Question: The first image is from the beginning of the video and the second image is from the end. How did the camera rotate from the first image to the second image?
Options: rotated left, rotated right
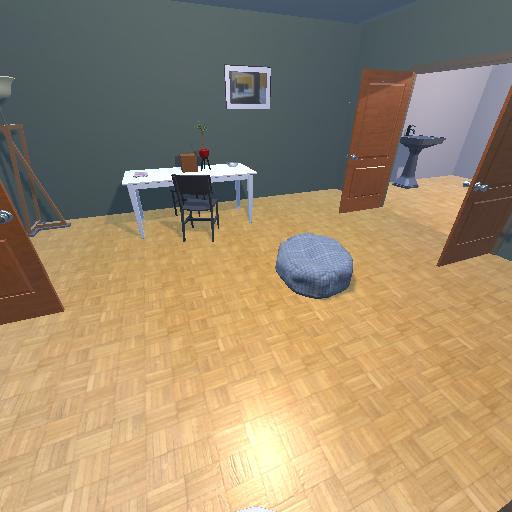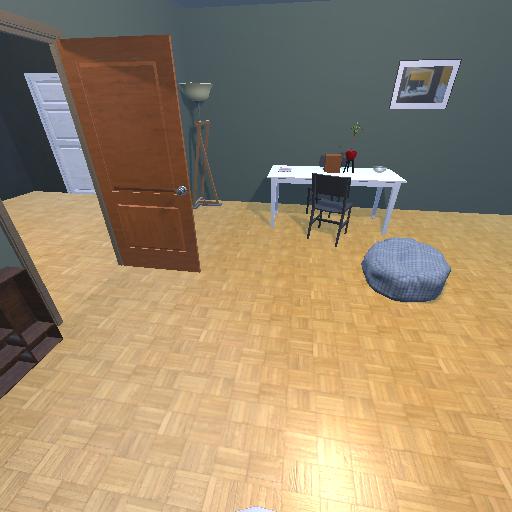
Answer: rotated left